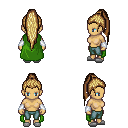
a pixel art fantasy rpg character, female body template, human, tanned skin, green cape, teal pants, blonde extra-long topknot hairstyle, white cloth bracers, white slippers, four views (front, back, left, right), 2x2 character sprite sheet, small pixel art, hard edges, no anti-aliasing